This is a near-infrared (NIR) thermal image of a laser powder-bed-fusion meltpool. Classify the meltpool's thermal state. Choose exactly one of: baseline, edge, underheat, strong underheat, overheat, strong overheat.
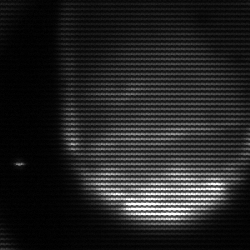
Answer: edge